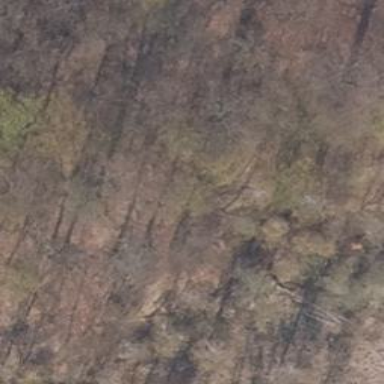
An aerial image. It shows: Cliff in nature.